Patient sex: M
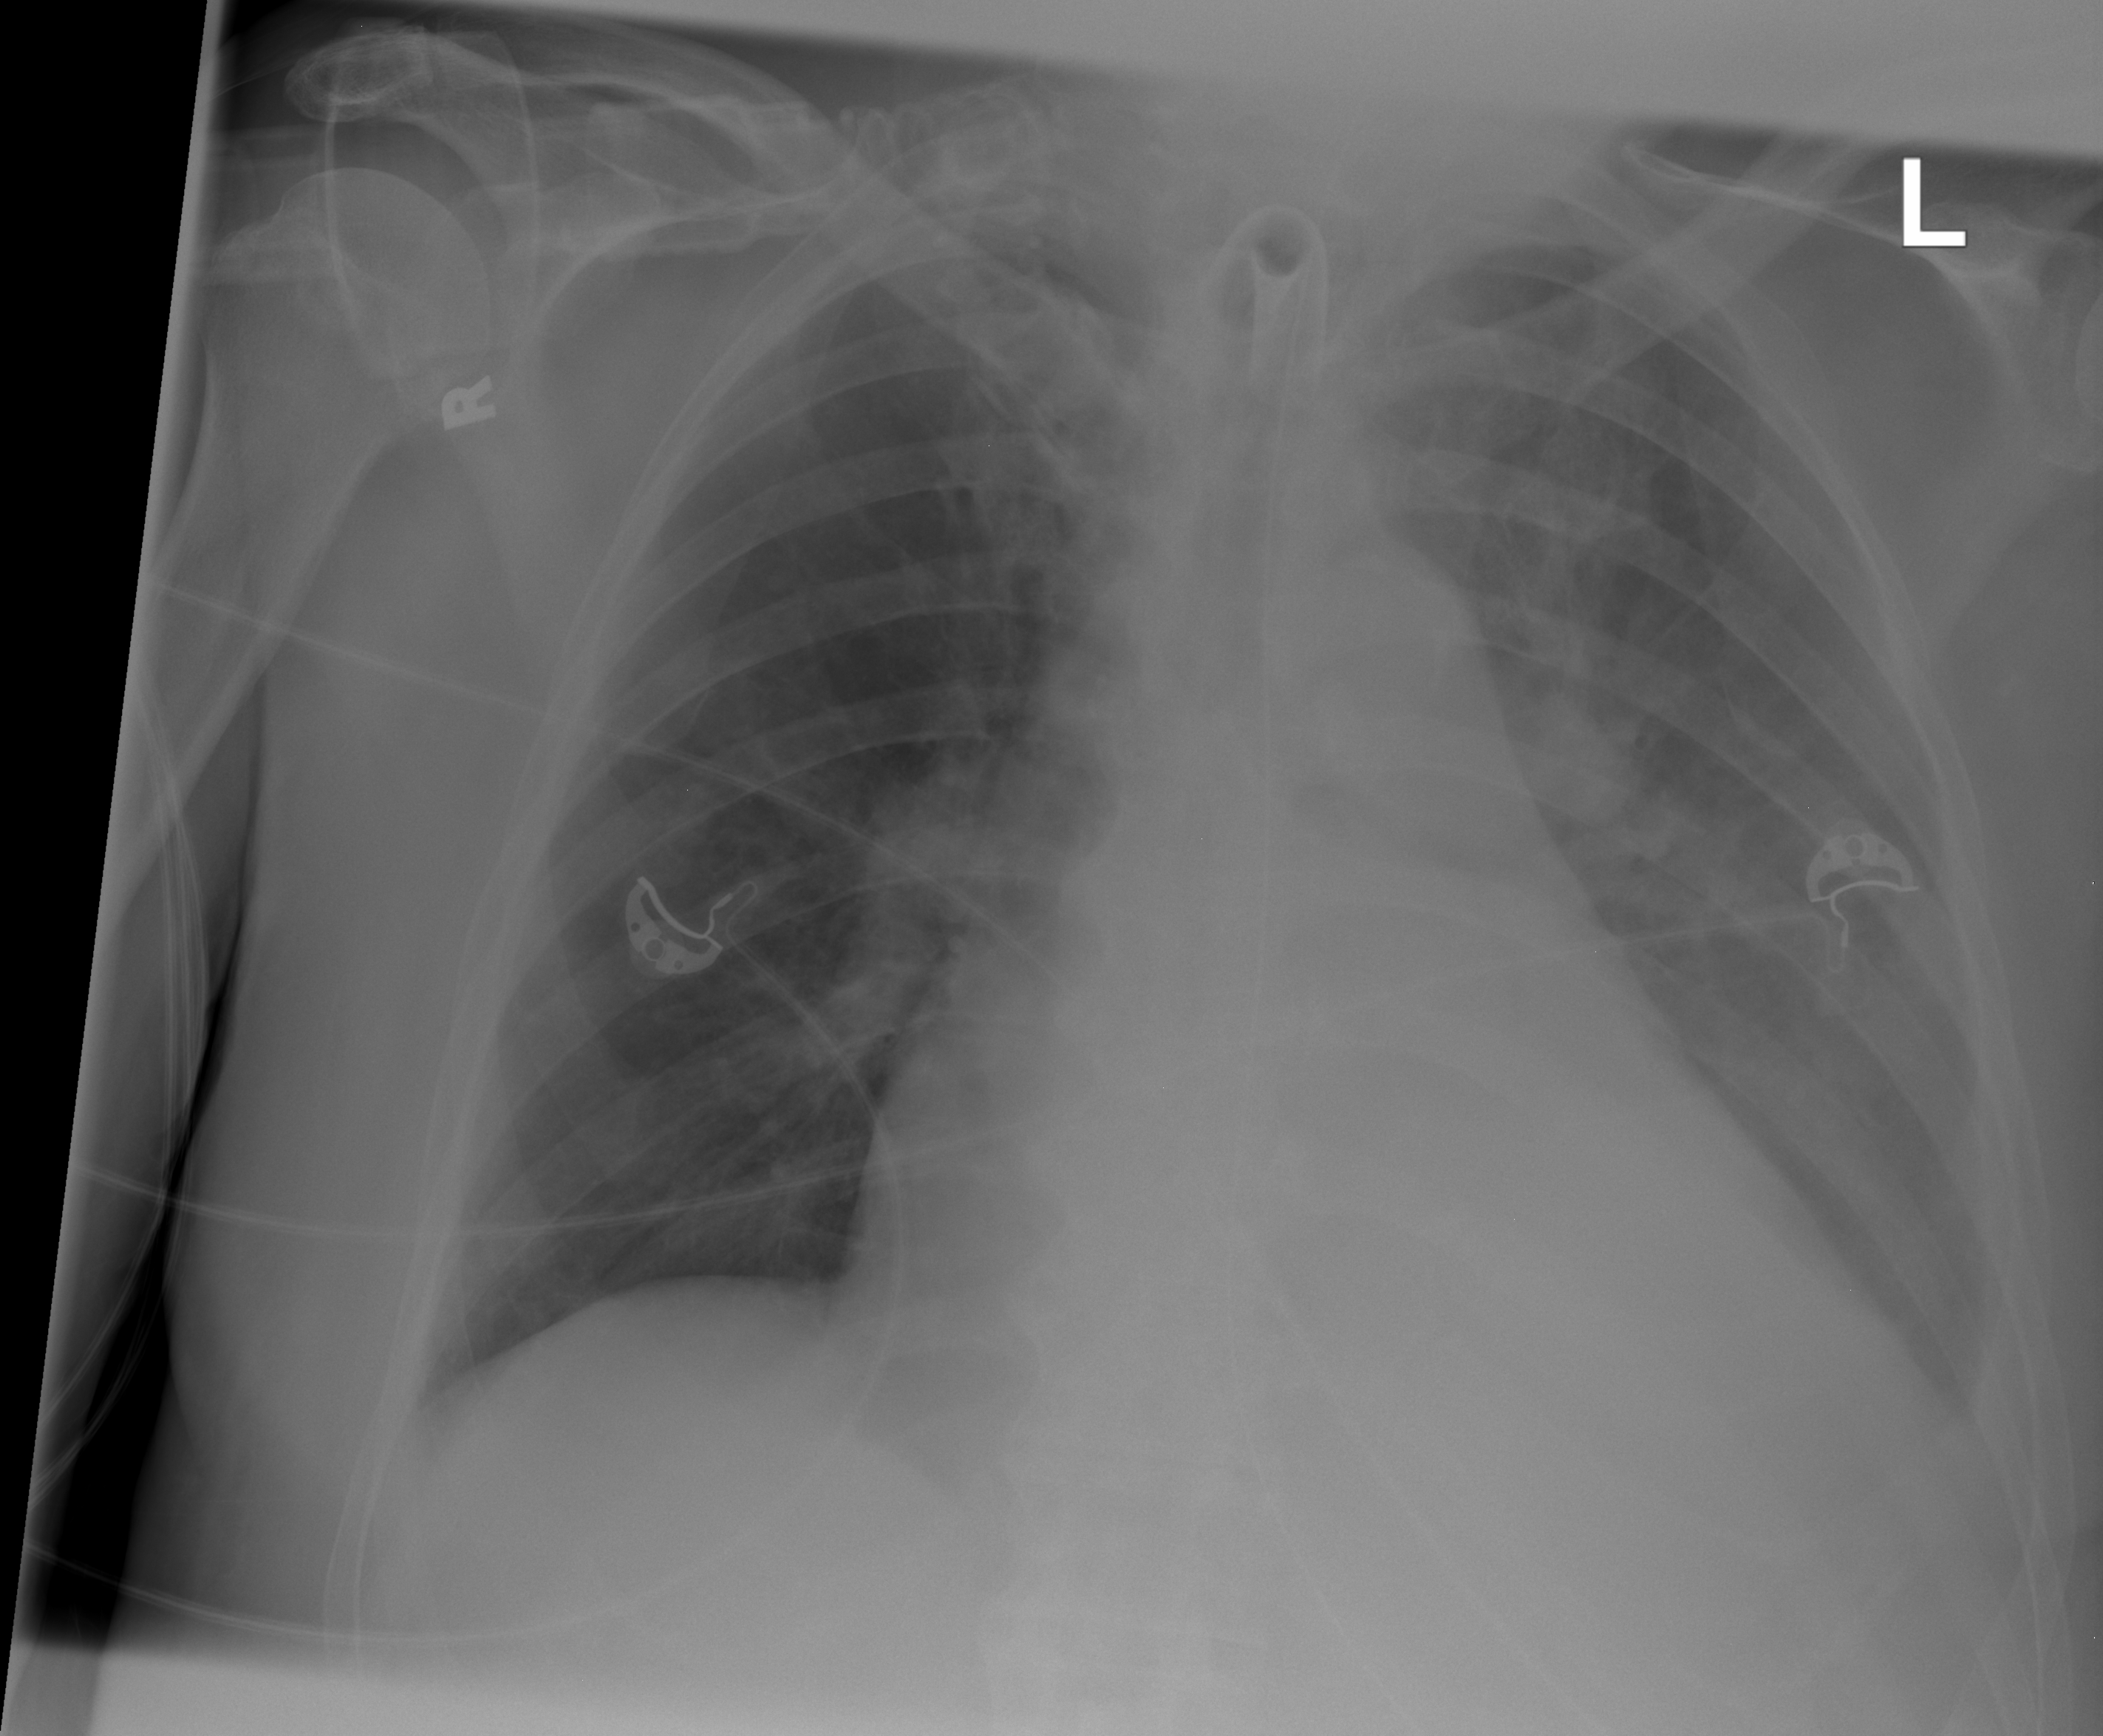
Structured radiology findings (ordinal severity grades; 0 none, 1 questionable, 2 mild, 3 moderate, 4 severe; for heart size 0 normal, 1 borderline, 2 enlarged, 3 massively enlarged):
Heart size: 2
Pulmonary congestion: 0
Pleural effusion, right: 0
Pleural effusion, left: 2
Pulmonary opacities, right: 0
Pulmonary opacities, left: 0
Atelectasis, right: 1
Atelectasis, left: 2